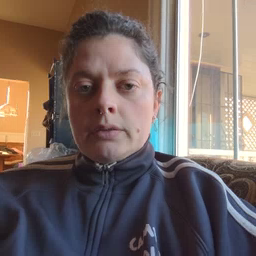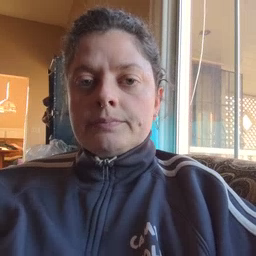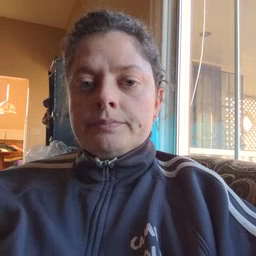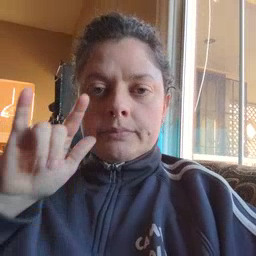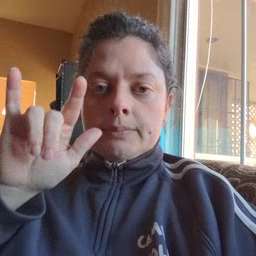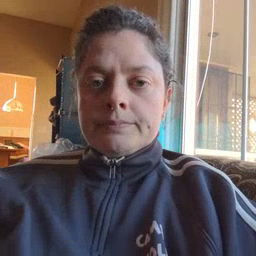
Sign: airplane